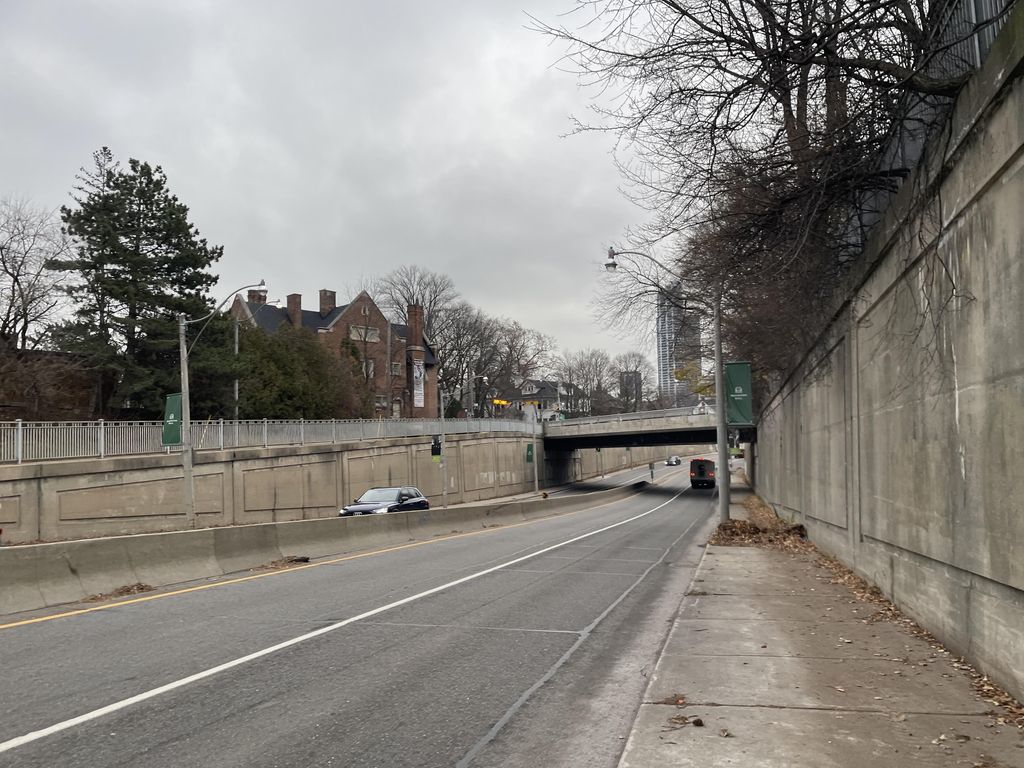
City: toronto